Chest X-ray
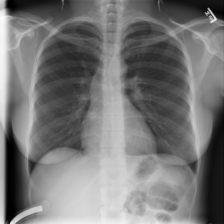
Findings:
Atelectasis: negative
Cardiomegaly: negative
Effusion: negative
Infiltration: negative
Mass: negative
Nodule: negative
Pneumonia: negative
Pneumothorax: negative
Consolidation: negative
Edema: negative
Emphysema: negative
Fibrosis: negative
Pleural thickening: negative
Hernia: negative